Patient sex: F
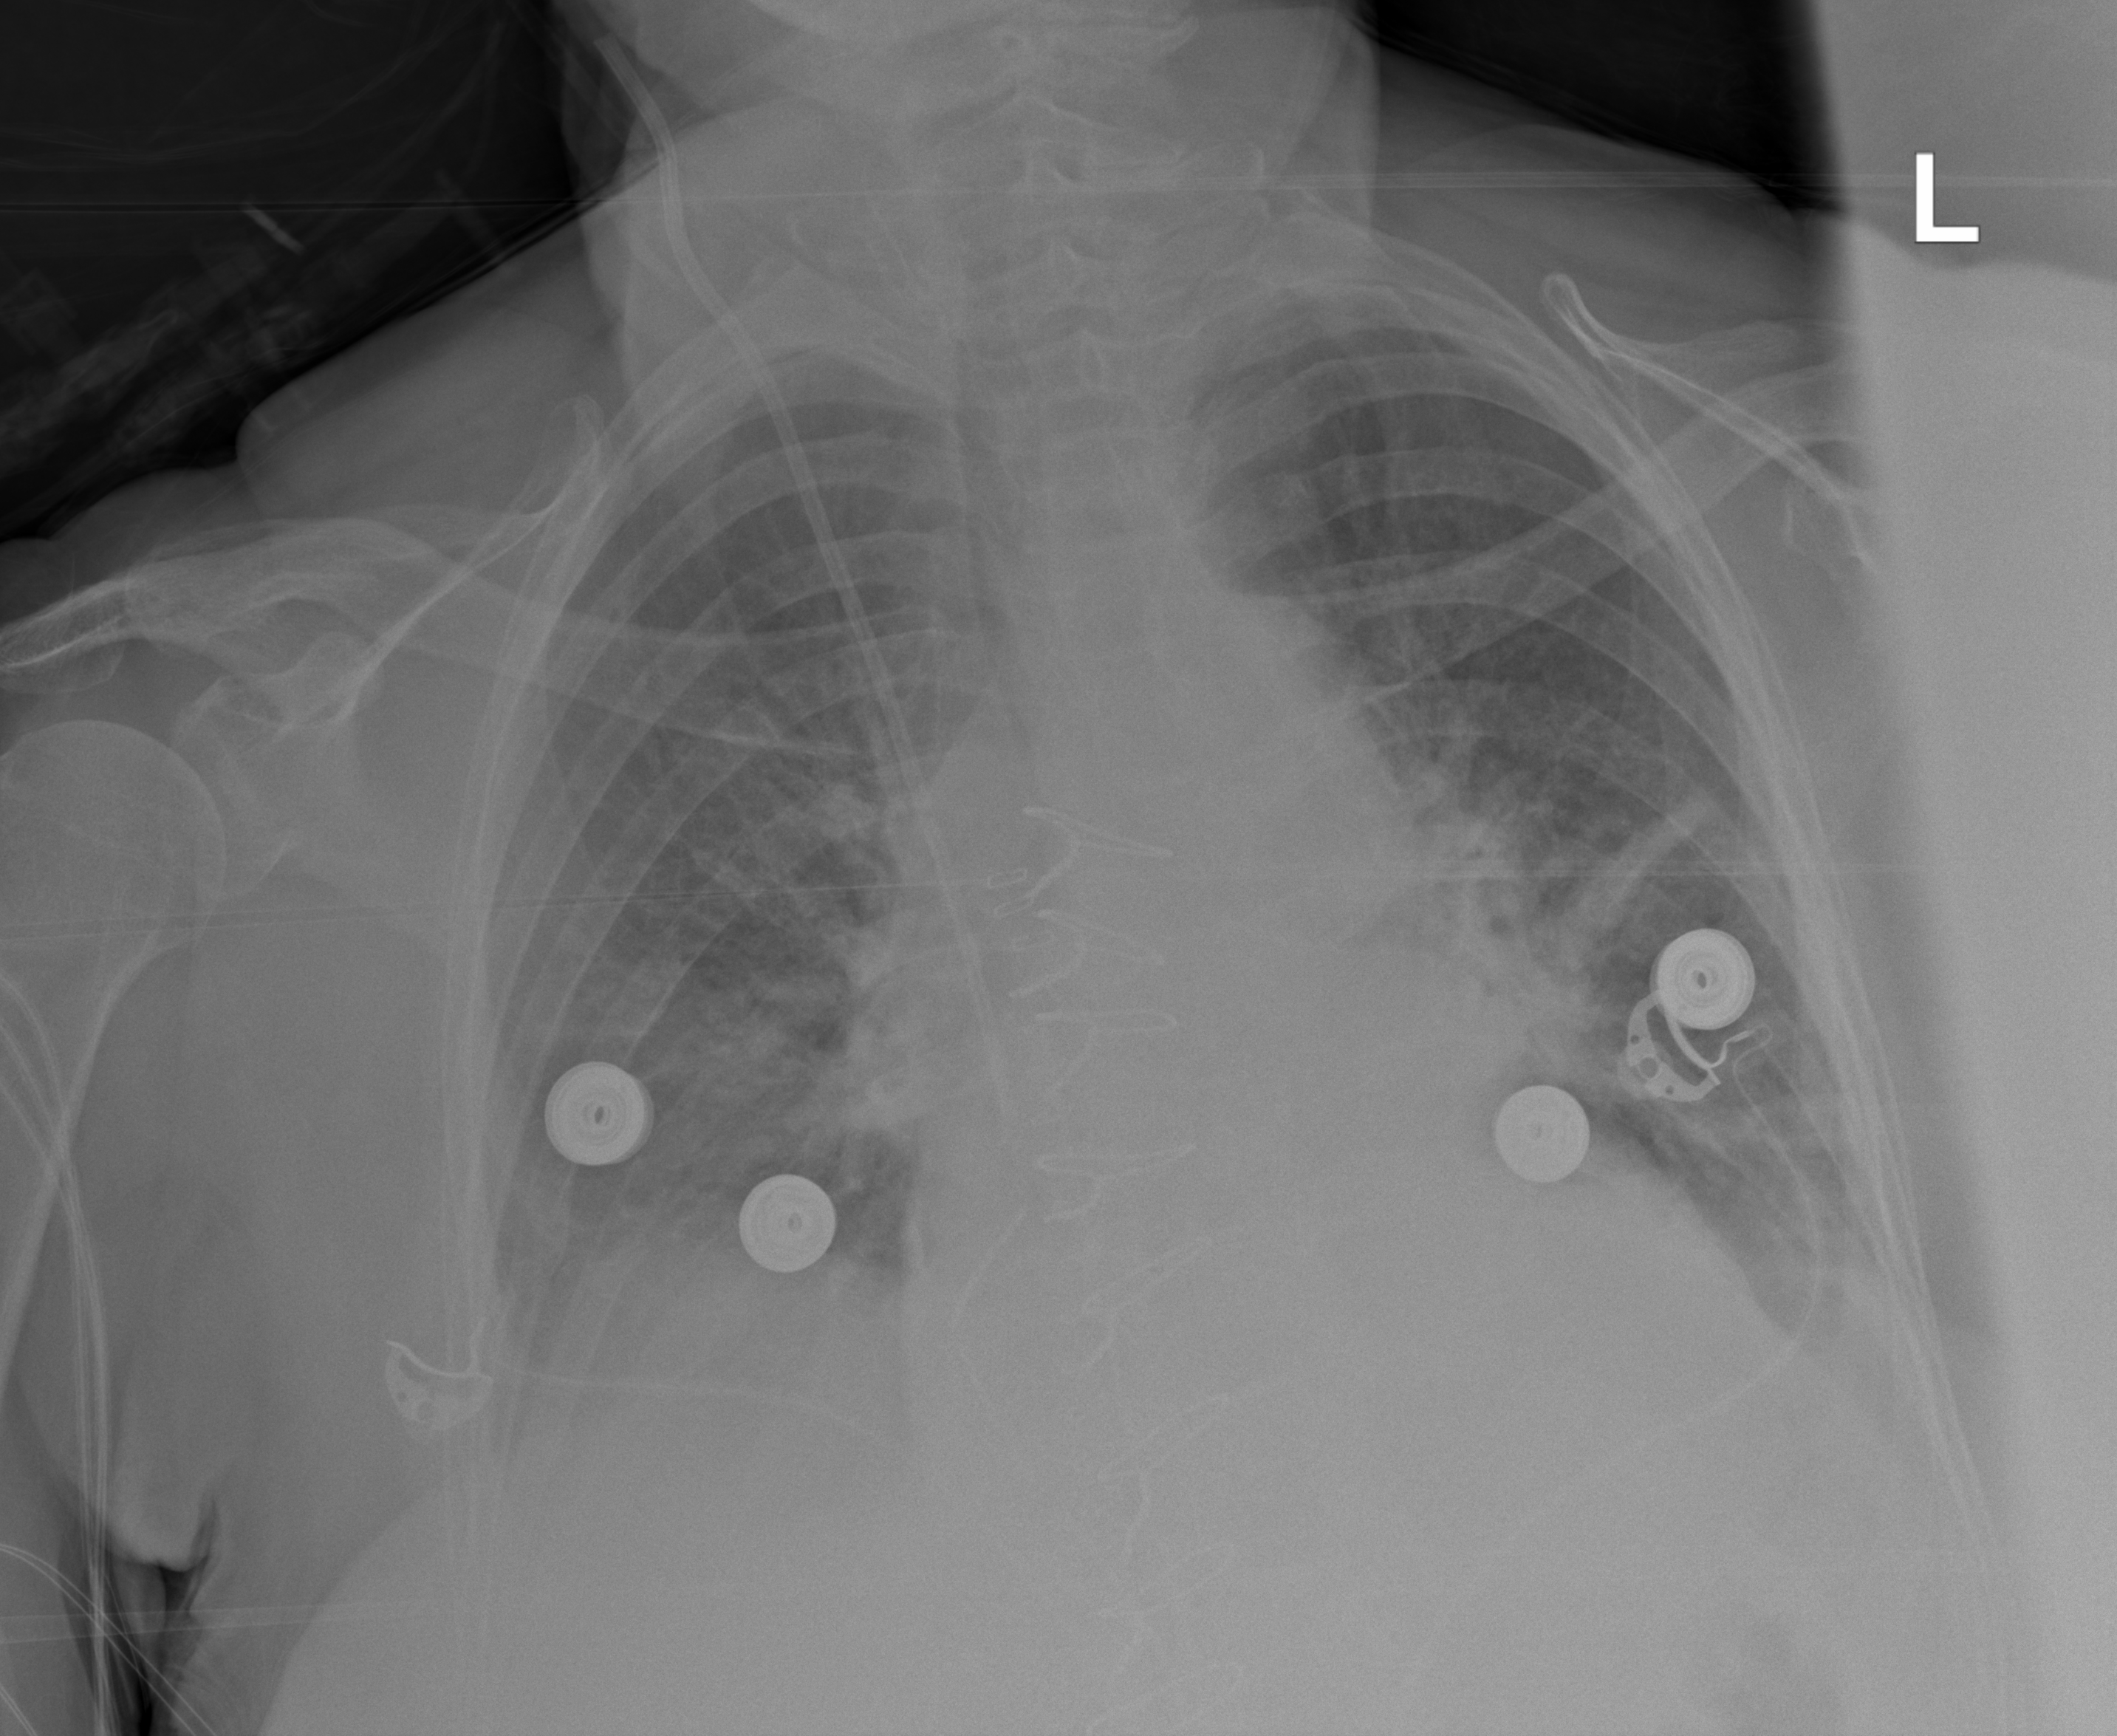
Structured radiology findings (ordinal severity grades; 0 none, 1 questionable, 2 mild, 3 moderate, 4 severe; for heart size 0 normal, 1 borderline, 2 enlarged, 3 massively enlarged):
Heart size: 1
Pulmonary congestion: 2
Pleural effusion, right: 2
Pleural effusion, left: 2
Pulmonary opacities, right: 2
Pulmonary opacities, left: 2
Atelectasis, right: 2
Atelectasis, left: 2